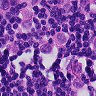
Metastatic tissue present: yes